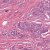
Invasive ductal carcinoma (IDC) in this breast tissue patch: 1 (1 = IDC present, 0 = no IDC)